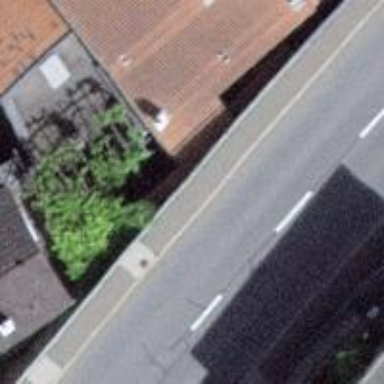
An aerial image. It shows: Bus stop along the road.